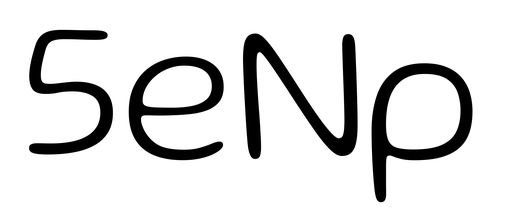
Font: Gluten_ExtraLight